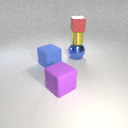
large blue metal sphere behind large blue rubber cube